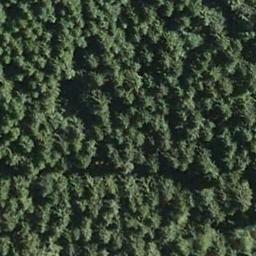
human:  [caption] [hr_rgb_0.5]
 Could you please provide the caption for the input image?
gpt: The forest has a lot of randomly arranged green trees .

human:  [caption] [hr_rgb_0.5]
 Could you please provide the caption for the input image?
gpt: The forest is full of green trees .

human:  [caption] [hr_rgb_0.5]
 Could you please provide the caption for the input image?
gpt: Many green trees are in a forest .

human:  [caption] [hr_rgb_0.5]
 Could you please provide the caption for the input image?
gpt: This is a dense forest, And the trees are dark yellow .

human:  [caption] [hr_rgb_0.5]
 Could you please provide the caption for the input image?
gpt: A dense forest with many green trees .